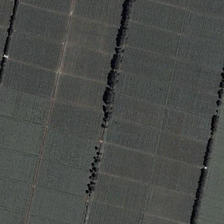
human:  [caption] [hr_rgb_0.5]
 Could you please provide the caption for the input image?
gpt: there are three rows of trees parallel with each other in the dark green farmland .

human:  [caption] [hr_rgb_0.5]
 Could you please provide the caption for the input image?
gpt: we can see neatly arranged blocks of dark green field separated by roads and rows of trees .

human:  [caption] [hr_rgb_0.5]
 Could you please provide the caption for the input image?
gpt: the grey latticed farmland is divided by three rows of trees .

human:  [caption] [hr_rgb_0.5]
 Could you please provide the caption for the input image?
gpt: the grey latticed farmland is divided by three rows of trees .

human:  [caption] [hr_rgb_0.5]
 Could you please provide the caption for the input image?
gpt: three parallel lines of green trees are in a large piece of farmland .